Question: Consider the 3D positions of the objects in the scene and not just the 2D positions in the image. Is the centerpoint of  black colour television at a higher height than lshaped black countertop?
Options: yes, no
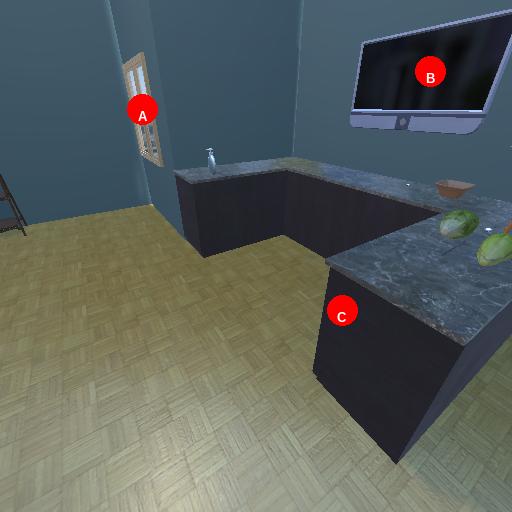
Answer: yes